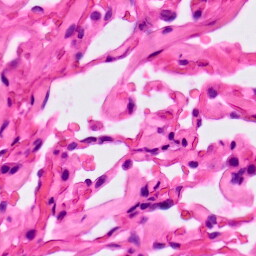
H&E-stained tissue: Lung